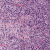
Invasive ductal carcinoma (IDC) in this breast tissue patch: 1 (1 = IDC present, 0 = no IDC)